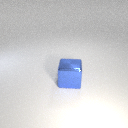
large blue metal cube